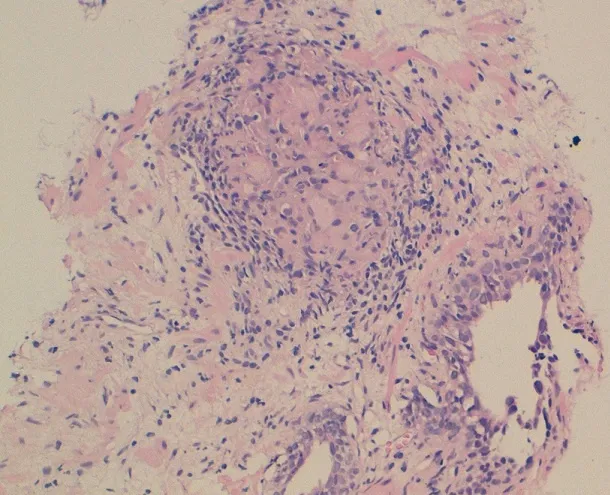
Histology: prostatic parenchyma seat granuloma epithelioid and giant cell.
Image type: pathology (h&e)